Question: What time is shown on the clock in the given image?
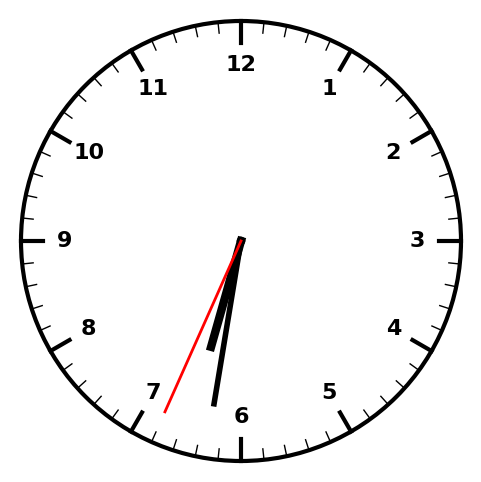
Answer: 06:31:34